Field crop: maize
Growth stage: 2
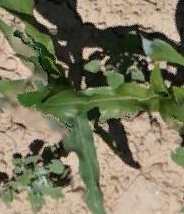
Species: maize